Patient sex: F
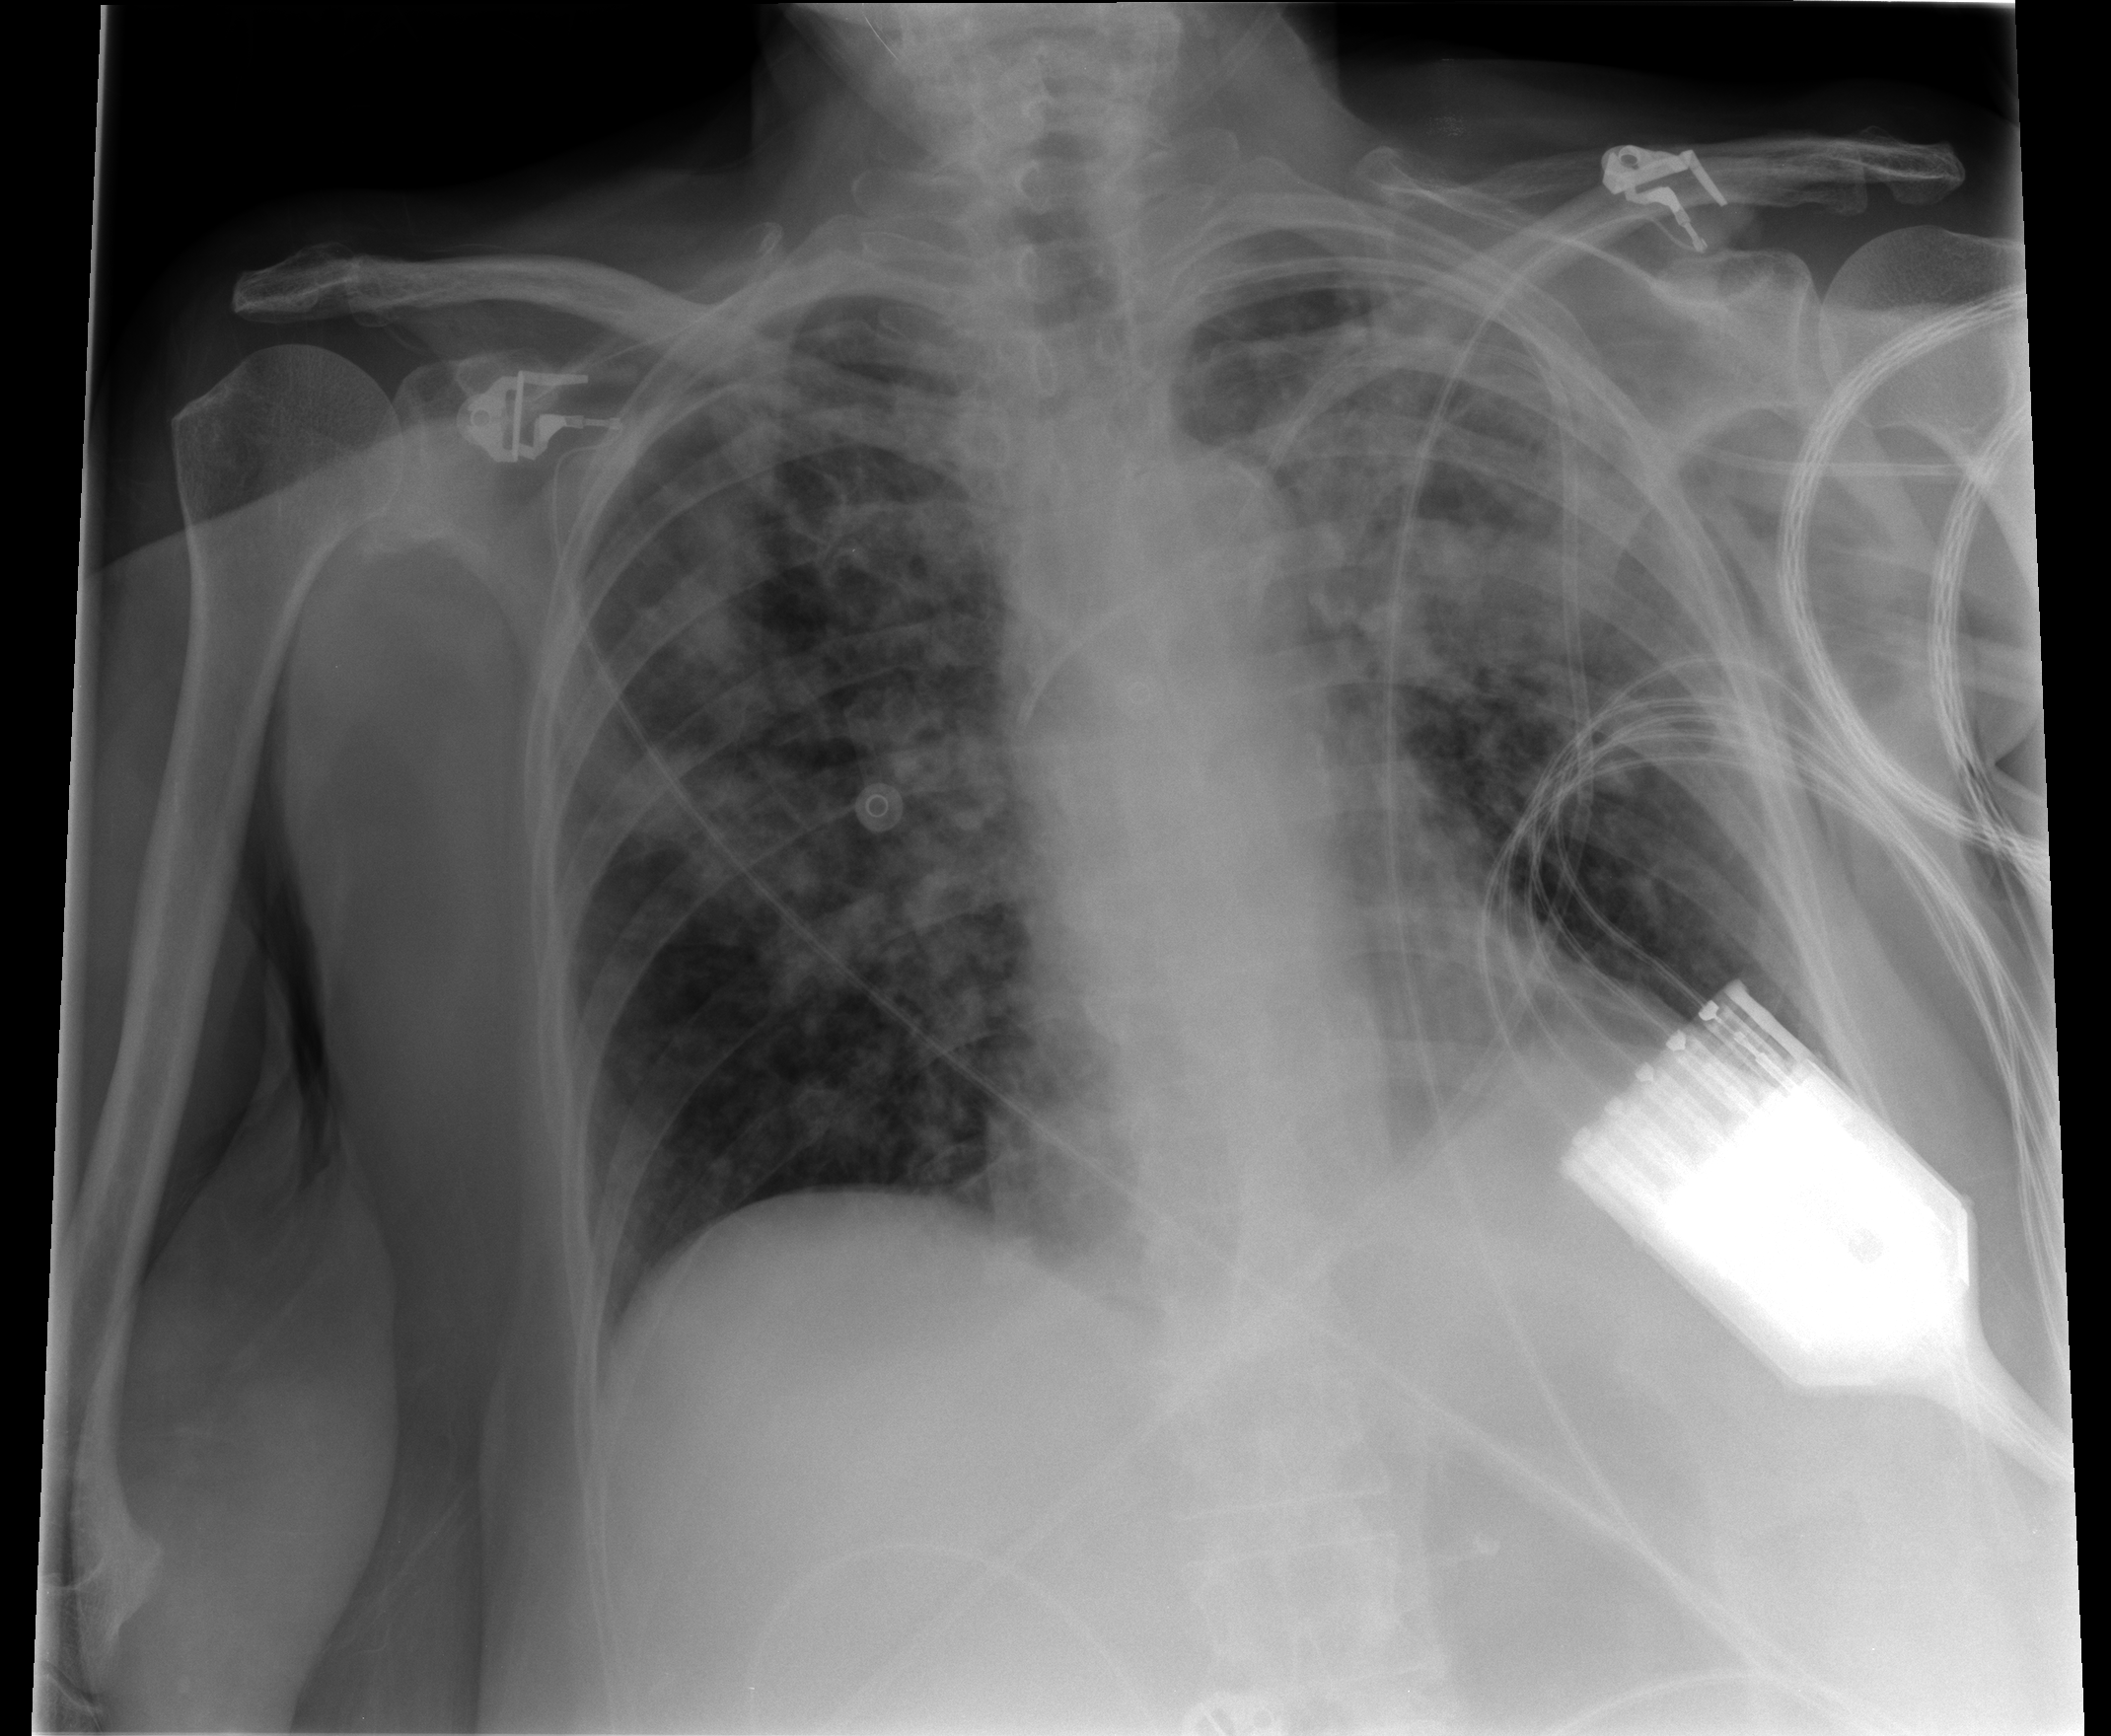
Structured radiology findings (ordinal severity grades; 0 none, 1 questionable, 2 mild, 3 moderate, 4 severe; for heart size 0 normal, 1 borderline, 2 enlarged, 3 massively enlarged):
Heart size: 0
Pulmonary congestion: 0
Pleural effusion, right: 0
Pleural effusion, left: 1
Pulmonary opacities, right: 3
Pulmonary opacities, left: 3
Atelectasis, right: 0
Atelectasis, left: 0